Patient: sex M, age 77
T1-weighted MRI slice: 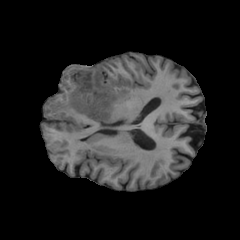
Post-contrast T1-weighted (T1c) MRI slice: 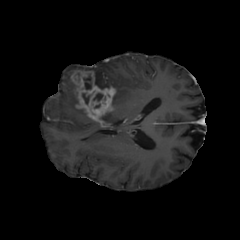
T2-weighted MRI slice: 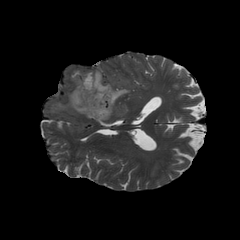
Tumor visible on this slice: yes
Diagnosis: Glioblastoma, IDH-wildtype
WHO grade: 4